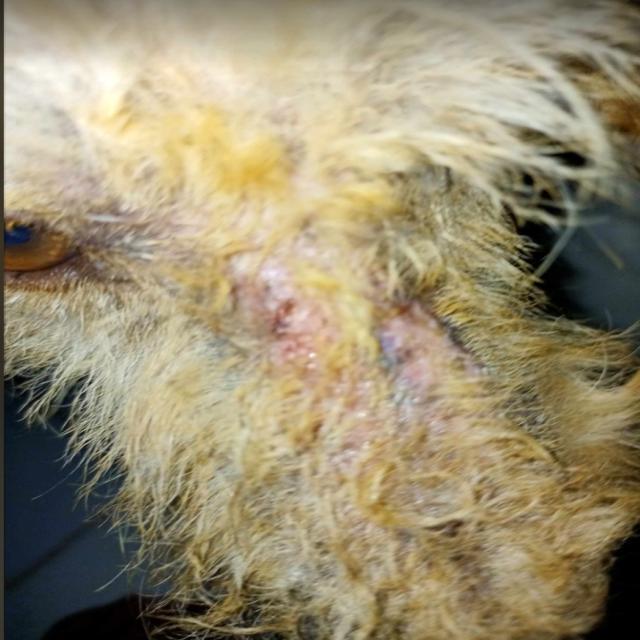
Canine demodicosis (Demodex mange) — caused by Demodex canis mites. Presents with alopecia, follicular papules, pustules, and comedones. Often localized on face and forelimbs.